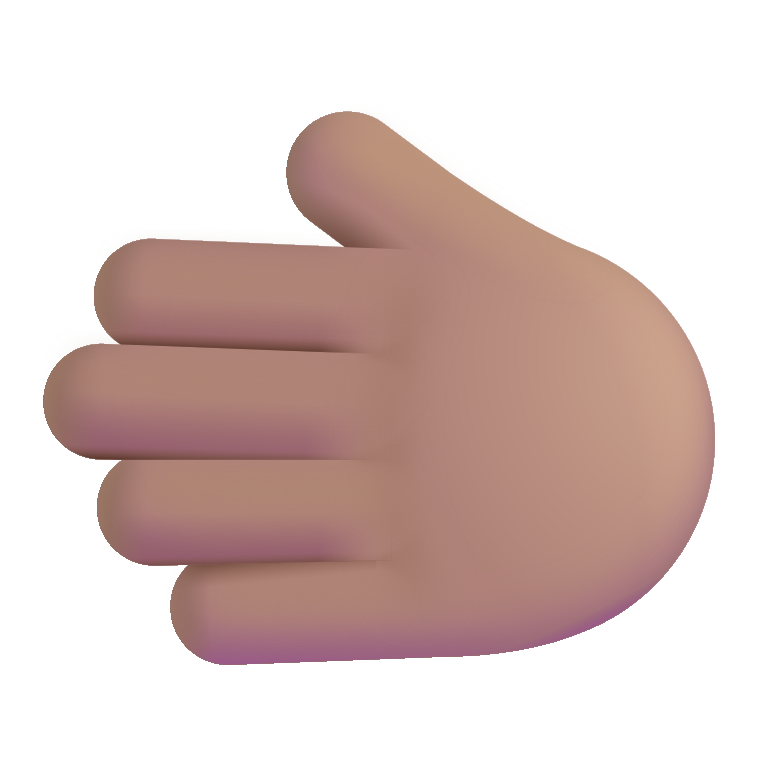
leftwards hand color